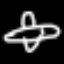
Label: airplane